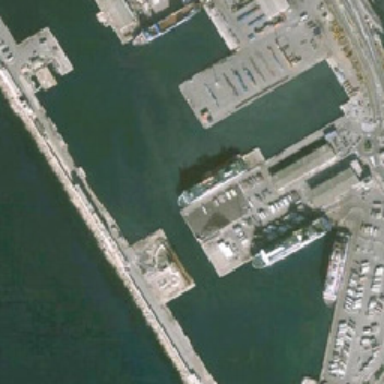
Three ships are docked in the harbor .